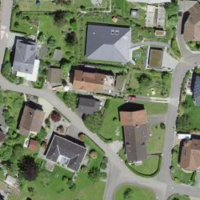
EUNIS habitat code: 55
Species observed at this site:
Dipsacus fullonum